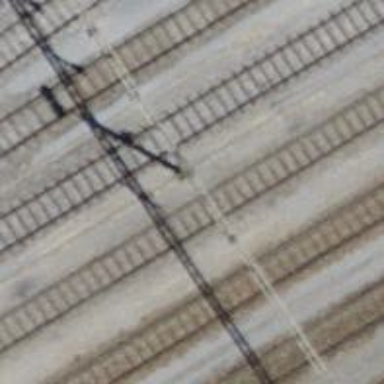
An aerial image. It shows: Railway signal.